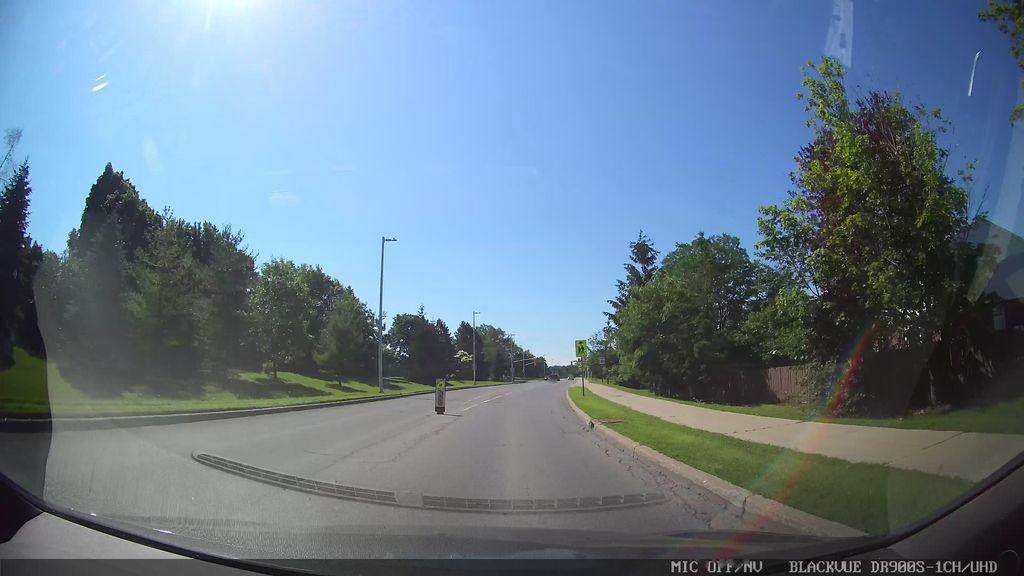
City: ottawa-gatineau